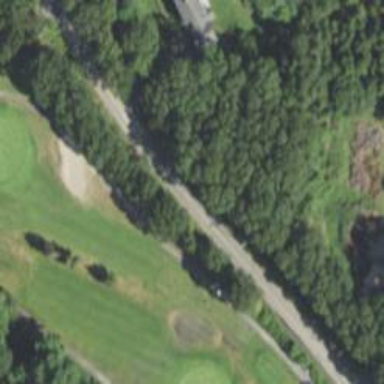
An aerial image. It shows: Path used for both walking and golf.